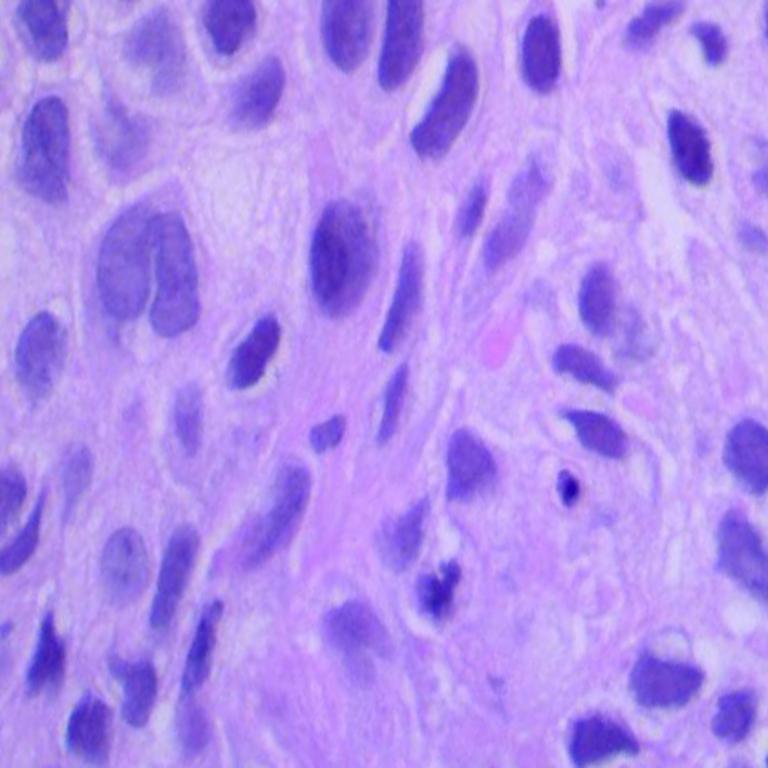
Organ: lung
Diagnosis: squamous carcinomas